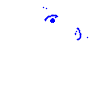
Particle: electron